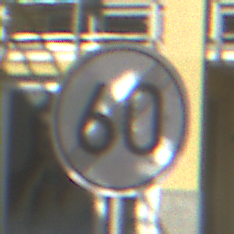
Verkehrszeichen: EndeGeschwindigkeit60
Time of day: MorningAfternoon
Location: Outdoor (Urban)
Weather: PartlyCloudy
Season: NotSpecified
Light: Natural